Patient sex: M
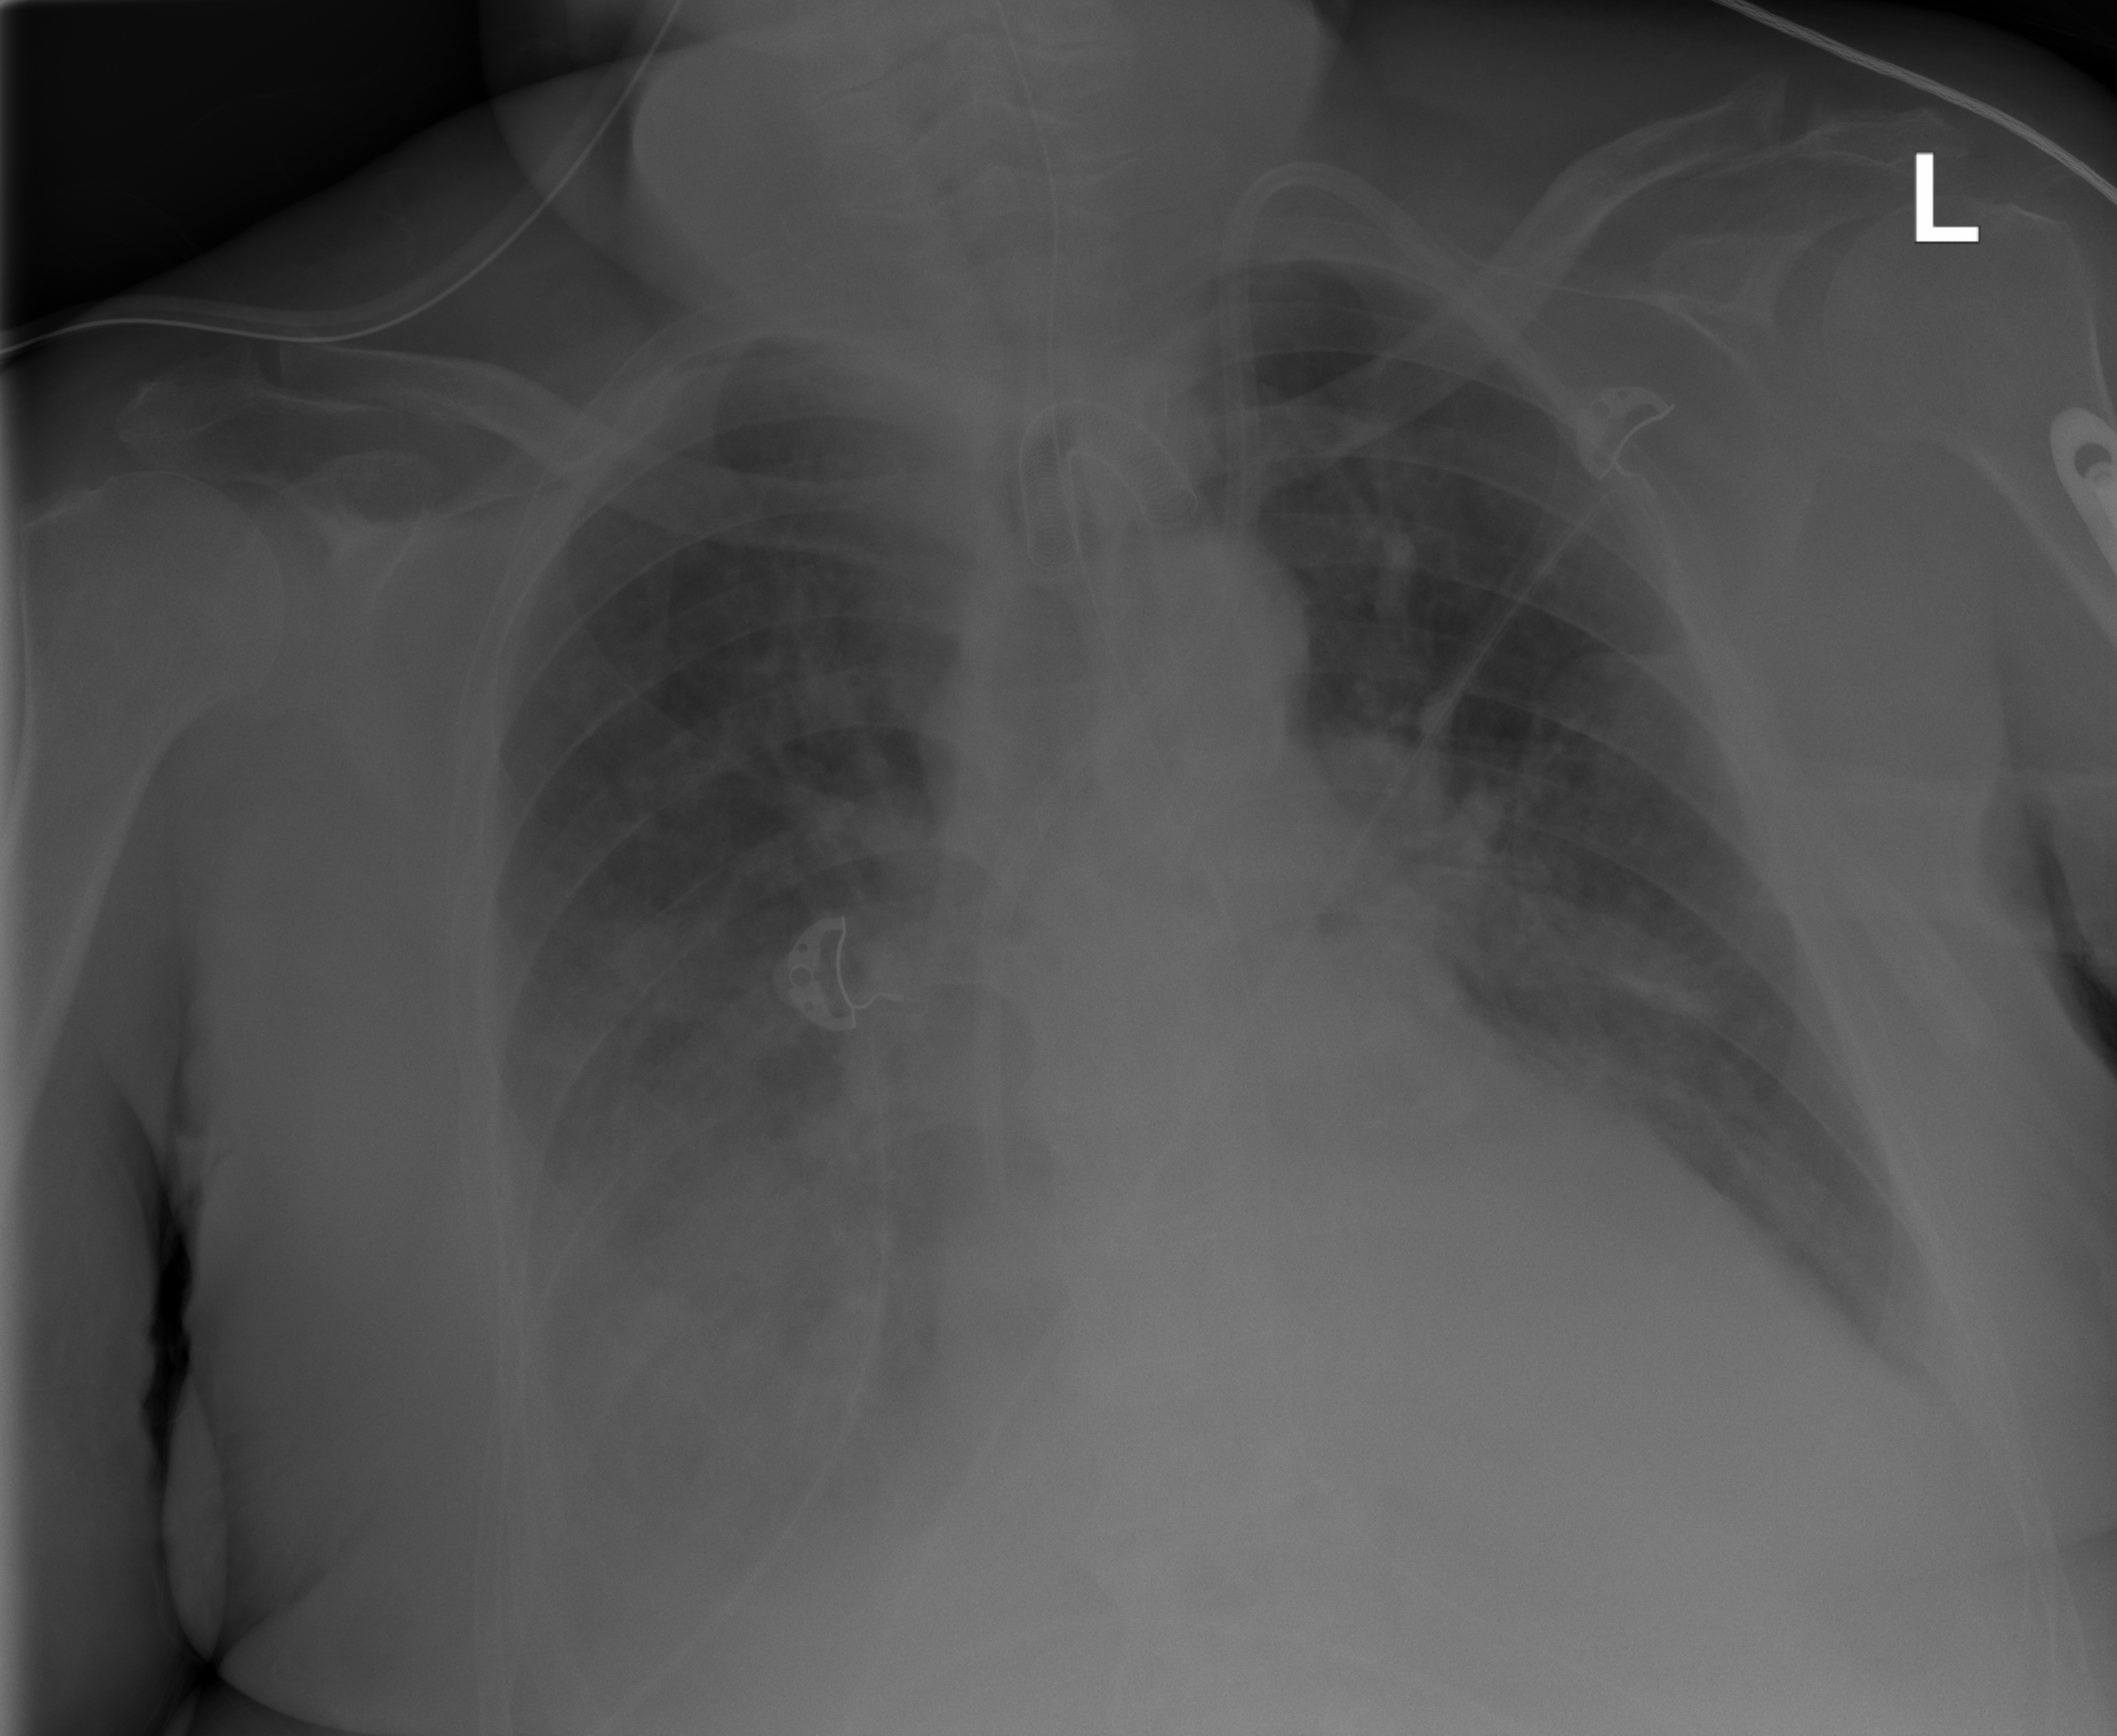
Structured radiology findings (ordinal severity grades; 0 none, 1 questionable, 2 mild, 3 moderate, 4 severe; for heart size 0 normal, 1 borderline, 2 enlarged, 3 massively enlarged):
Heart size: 2
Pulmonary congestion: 3
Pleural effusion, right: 2
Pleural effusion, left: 2
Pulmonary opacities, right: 3
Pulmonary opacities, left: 3
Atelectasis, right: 2
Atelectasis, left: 2